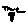
Label: tree